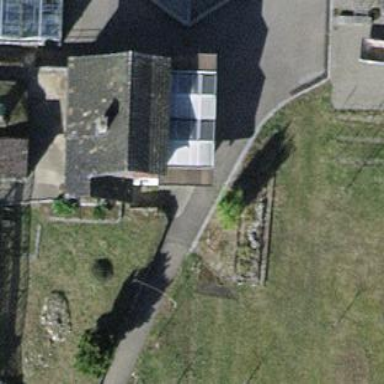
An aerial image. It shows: Shed building.